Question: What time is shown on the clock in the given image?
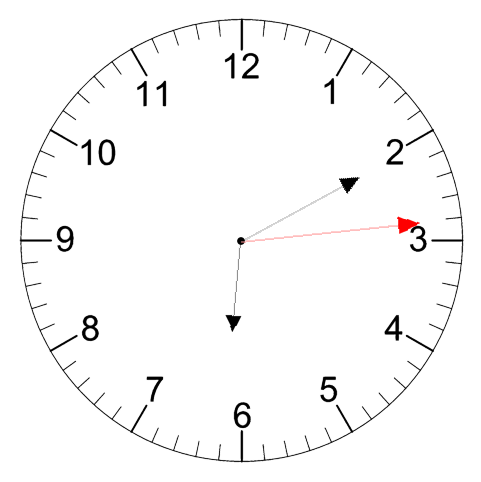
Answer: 06:10:14